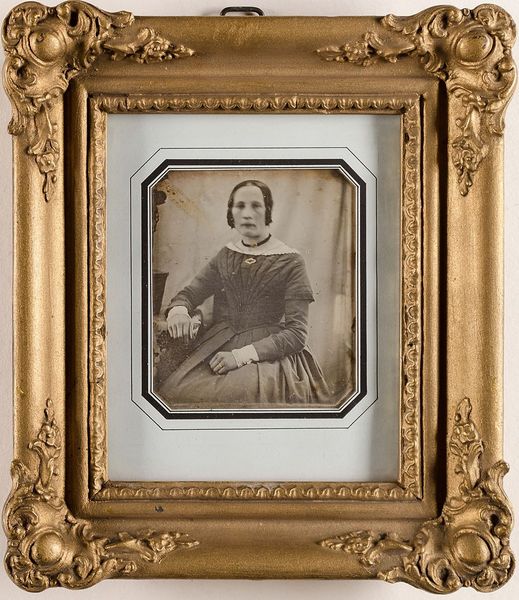
Titel: Unbekannte junge Frau
Künstler: C. F. Rochow
Standort: Hamburg
Institution: Museum für Kunst und Gewerbe Hamburg
Schlagwörter: frau, portrait, figur, foto, fotografie, photographie, photo, gerahmt, lichtbild, handkoloriert, daguerreotypie, bildwerke, angewandte und bildende kunst, hessische systematik, porträt, porträtfotografie, porträtphotographie, hüftbild, handkolorierung